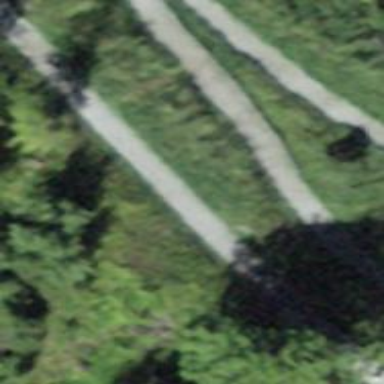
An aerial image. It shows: Ground path.